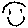
Label: smiley face